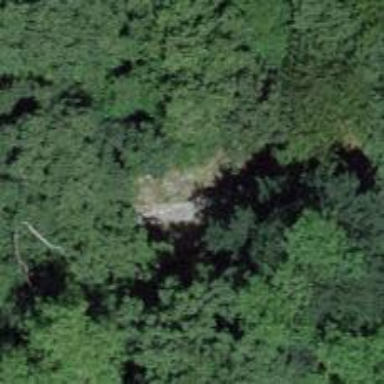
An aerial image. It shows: Cobblestone track with excellent visibility.